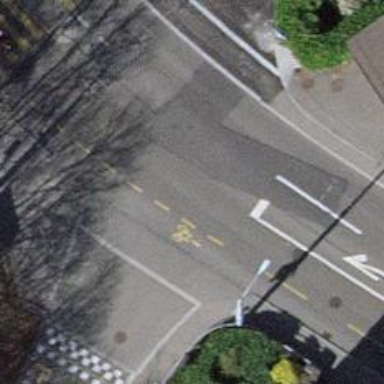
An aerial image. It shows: Unmarked crossing with traffic calming table on the road.